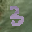
Label: 3